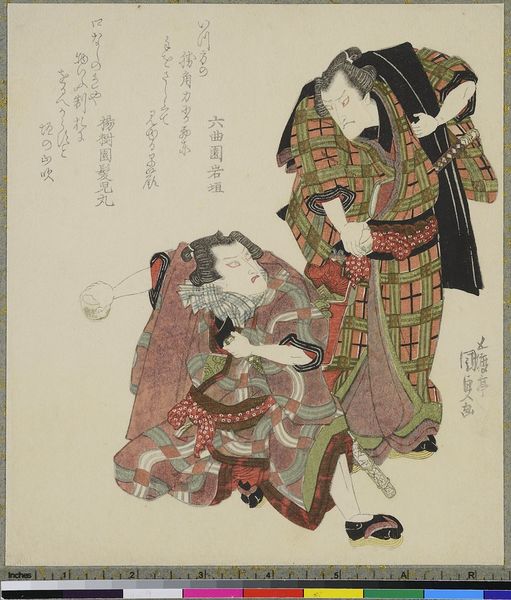
Künstler: Utagawa Kunisada
Standort: Hamburg
Institution: Museum für Kunst und Gewerbe Hamburg
Schlagwörter: kampf, zeichnung, holzschnitt, japan, fotografie, druckgraphik, druckgrafik, streit, faust, kopie, china, zeit, schauspieler, farbholzschnitt, schauspielerin, samurai, webstoff, kabuki, edo, reproduktionen, druckerzeugnisse, blindprägedruck, blinddruck